Chest X-ray:
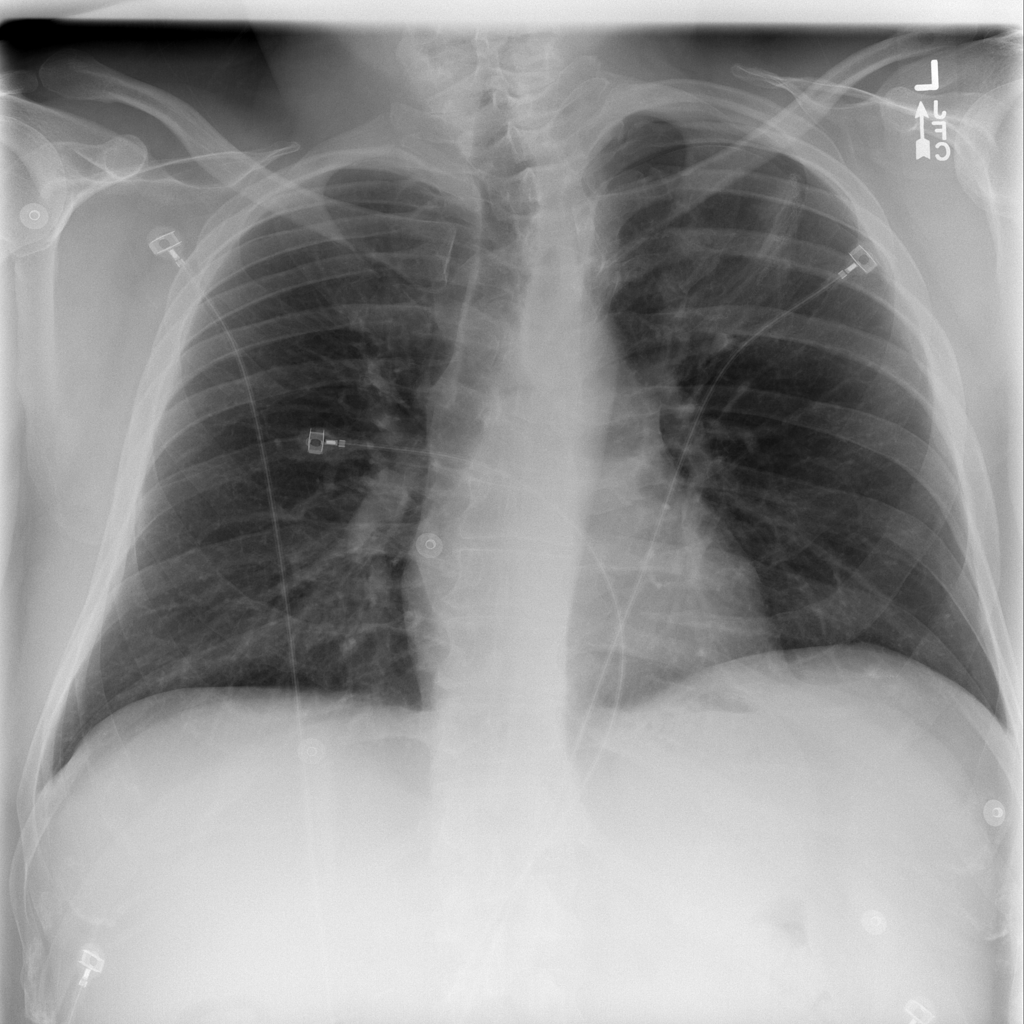
Findings: Atelectasis, Pneumothorax
No abnormal finding: no